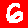
Digit: 6